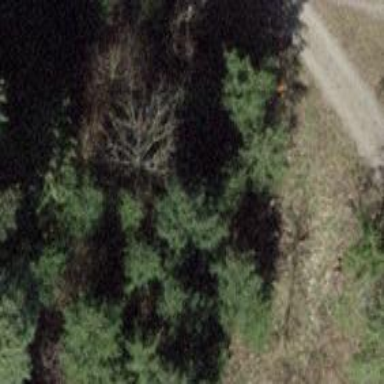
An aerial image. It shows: Pipeline marker.